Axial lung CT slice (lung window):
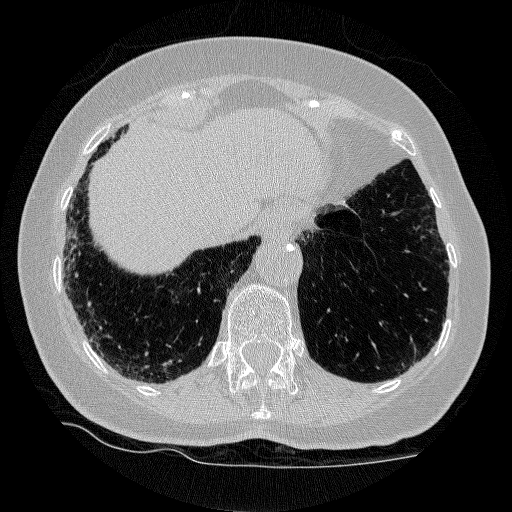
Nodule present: no